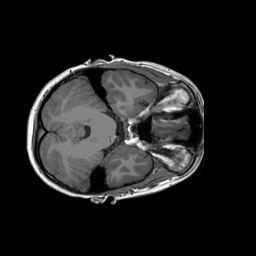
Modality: T1w
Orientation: coronal
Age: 9
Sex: male
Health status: ill